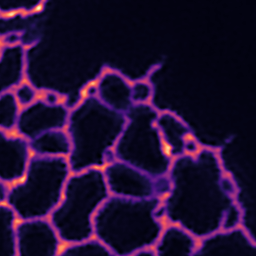
Label: Super-resolution ER image